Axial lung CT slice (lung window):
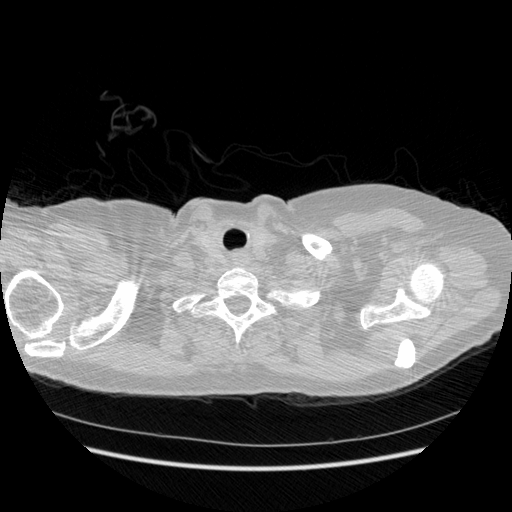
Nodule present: no